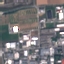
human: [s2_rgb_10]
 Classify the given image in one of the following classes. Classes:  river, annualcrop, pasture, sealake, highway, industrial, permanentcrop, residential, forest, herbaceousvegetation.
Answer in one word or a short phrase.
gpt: Industrial